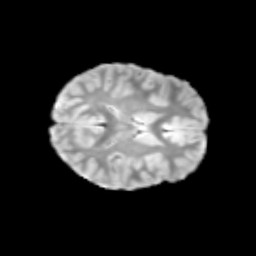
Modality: T2w
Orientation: axial
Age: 9
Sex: female
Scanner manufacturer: siemens
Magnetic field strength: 3 T
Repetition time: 3.8 s
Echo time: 0.07 s